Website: bh-photo
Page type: account-selection
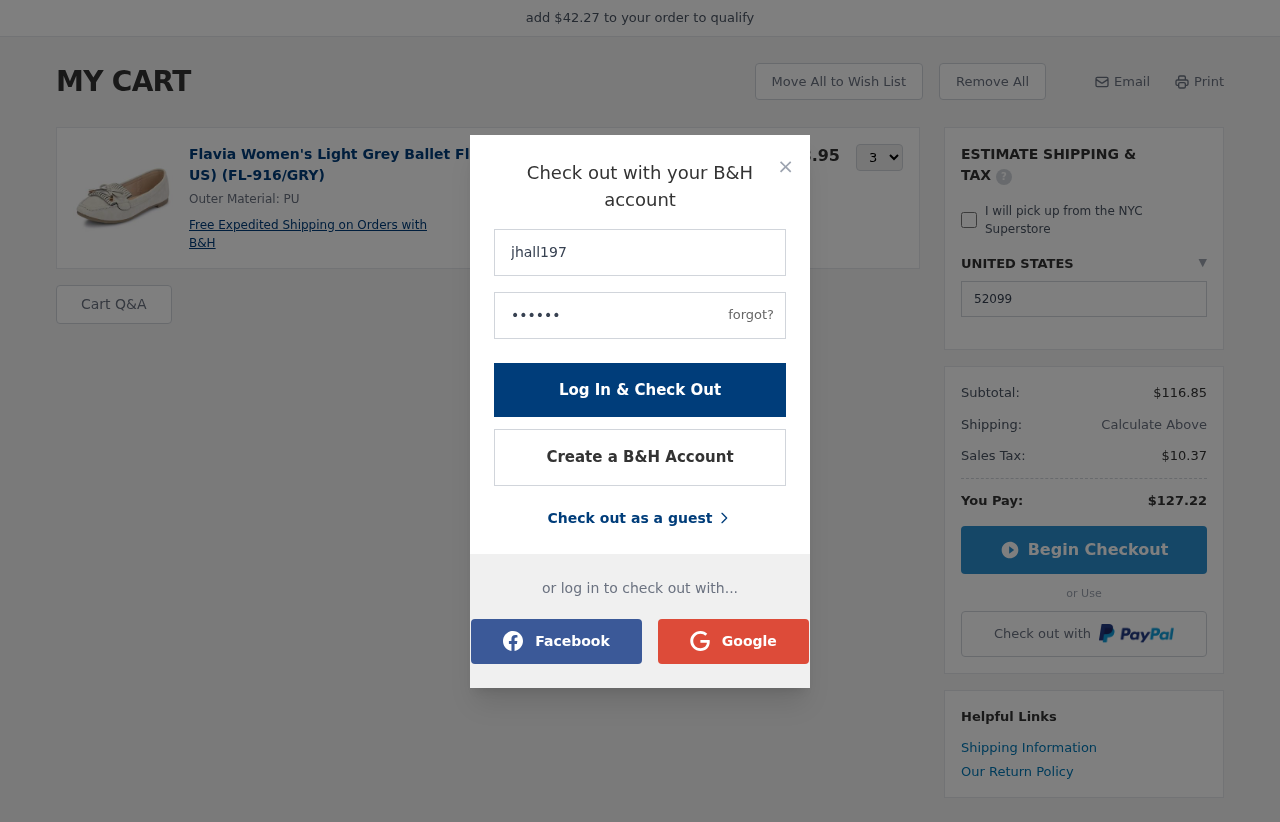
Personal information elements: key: PII_COUNTRY
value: UNITED STATES
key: PII_LOGIN_USERNAME
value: jhall197
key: PII_POSTCODE
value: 52099
Product elements: key: PRODUCT1_DESC
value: Outer Material: PU
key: PRODUCT1_NAME
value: Flavia Women's Light Grey Ballet Flats-8 UK (40 EU) (9 US) (FL-916/GRY)
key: PRODUCT1_PRICE
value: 38.95
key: PRODUCT1_QUANTITY
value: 3
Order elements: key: ORDER_SUBTOTAL
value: $116.85
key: ORDER_TAX
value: $10.37
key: ORDER_TOTAL
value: $127.22
Other elements: key: AMOUNT_TO_QUALIFY
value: $42.27